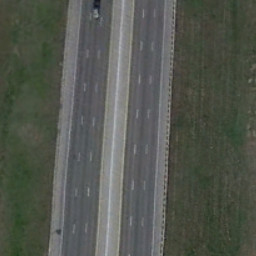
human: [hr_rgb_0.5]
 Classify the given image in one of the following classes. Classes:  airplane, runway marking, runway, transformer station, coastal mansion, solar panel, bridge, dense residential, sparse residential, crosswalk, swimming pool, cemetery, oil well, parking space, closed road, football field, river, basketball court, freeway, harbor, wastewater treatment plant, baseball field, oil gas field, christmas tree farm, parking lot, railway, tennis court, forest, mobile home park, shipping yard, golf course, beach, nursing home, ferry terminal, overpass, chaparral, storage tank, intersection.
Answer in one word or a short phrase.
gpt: freeway